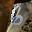
Label: 6